Question: So I'm working on a project that will, in the end, generate a kind of flow chart using the Flickr api. You will supply a seed tag, and the program will use that seed tag to find other related Flickr pictures that have common tags...
I have all of the back end stuff up and running but I'm stumped on the formatting. Here is a screenie of what I would like it to look like...

Here's my question. Is there a good way of approaching the spacing of each branch? By this is mean, I would like to have a function where I could simply create a new node (or "branch") and specify which existing node I would like it to attach to. This is all good and fine, but I need to be able to automatically and intelligently place the new node on the page so it doesn't overlap any existing lines or nodes. I guess this is more of a general programming question as if I knew the process I could code it, but for those who are interested I am doing this in Javascript/HTML/CSS for the styling and maybe some PHP for the Flickr calls.
Feel free to ask any questions to clarify my rambling.
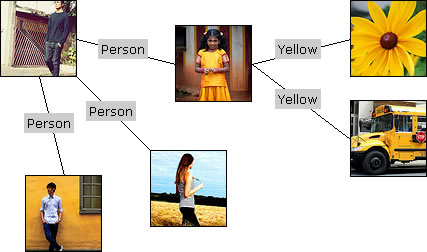
Answer: You could use a spring model between the nodes. Each node exerts a repelling force against every other node. Allow all the nodes to push against each other a certain number of times and you'll come up with a reasonable solution. You'll want to have a couple limits to make sure nodes don't go flying off into space and that you don't oscillate between a couple similar states.
Implementing it in Javascript/PHP is left as an exercise for the reader.
An alternative is to use a graph layout program such as <URL>.